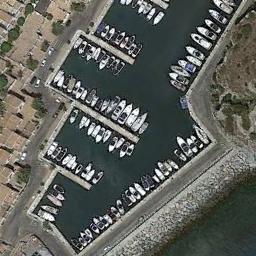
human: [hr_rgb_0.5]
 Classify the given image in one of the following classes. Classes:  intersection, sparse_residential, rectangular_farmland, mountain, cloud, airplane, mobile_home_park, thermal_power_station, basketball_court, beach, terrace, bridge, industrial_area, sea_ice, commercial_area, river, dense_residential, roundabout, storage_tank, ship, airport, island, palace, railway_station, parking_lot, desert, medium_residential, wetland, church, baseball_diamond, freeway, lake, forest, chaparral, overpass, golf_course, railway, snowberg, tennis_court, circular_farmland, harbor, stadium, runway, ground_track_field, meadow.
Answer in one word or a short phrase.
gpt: harbor